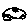
Label: car